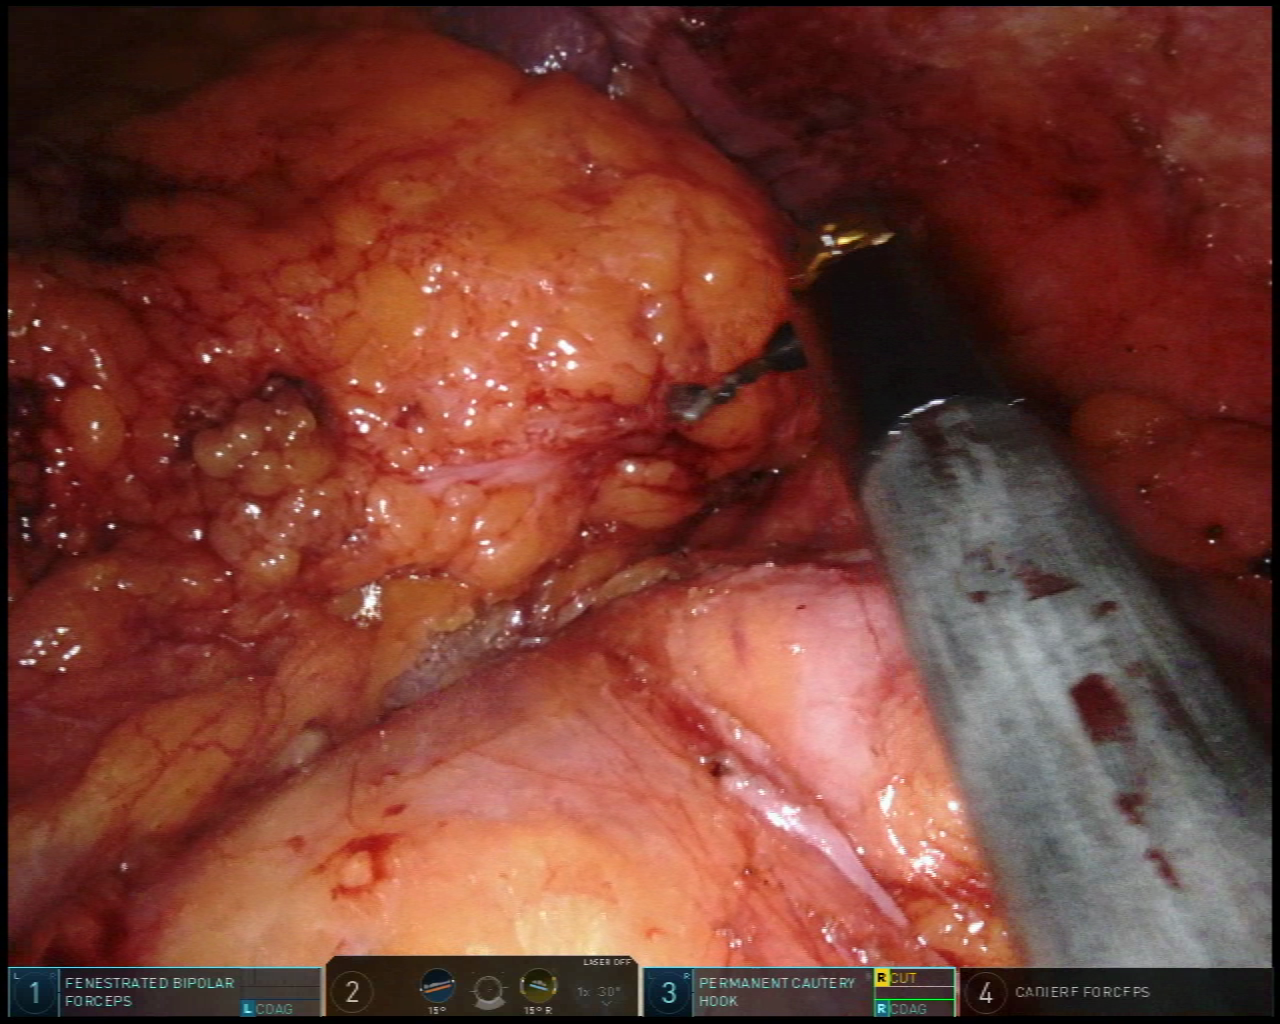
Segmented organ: spleen
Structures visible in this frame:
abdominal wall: yes
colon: yes
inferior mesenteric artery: no
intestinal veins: no
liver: no
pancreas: no
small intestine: no
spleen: yes
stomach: no
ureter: no
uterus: no
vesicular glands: no